Question: I am looking for good resources for learning to use the Win32/GDI APIs or whatever supercedes it to draw and paint directly using the Win32 API to a glass form.
While I am using Delphi, I tagged this as Delphi or Visual C++. Any code samples and articles that you can find would be appreciated. MSDN articles do not seem to be written about this.
As a goal, let's imagine you want to either:
(a) Reproduce what Google Chrome does (tabs as part of the glass frame)
(b) Reproduce what MS Office 2010 does (save button on the glass frame, referred to in MFC for VS 2010, as "Quick Access Toolbar" (see picture below).
I am not using MFC, but if examining the MFC sources would be a good source of information, I am curious to know where in the MFC sources or BCG original sources (I have both) are implemented the Quick Access Toolbar rendering/painting code.

Update: A related neato link from one of the answers below shows the NC (nonclient) Paint message, and how to handle it when painting on a glass frame, and an MSDN article about it <URL>.
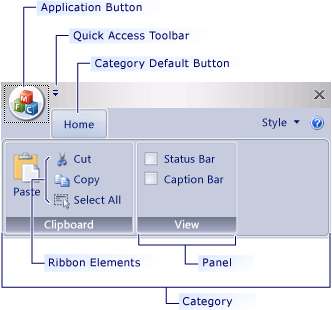
Answer: This is a subset of my "Glass" bookmarks folder, the result of a of research / searching on this topic. I've found all of these useful for learning about glass and solving various problems drawing on it. Most of these include Delphi code, but I've noted where it's for another language.
## Plain Glass links
- <URL>
## Advanced, or tangentially related:
- <URL>